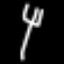
Label: fork